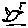
Label: bird